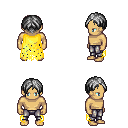
a pixel art fantasy rpg character, male body template, human, tanned skin, yellow tattered cape, metal pants, gray parted hairstyle, four views (front, back, left, right), 2x2 character sprite sheet, small pixel art, hard edges, no anti-aliasing